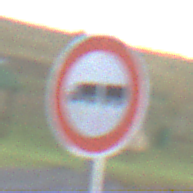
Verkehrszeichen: VerbotLastkraftwagenMitAnhaenger
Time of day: SunriseSunset
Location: Outdoor (RoadRail)
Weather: PartlyCloudy
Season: NotSpecified
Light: Natural